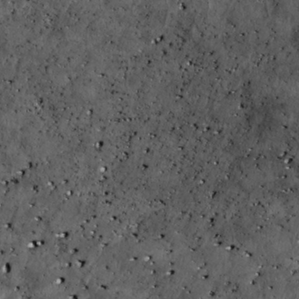
Label: non_frost